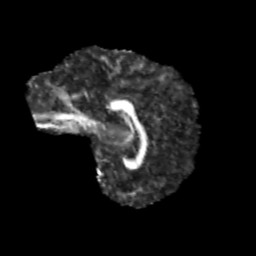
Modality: FA
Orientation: sagittal
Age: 12
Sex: female
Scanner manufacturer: siemens
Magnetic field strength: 3 T
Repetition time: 3.8 s
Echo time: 0.07 s